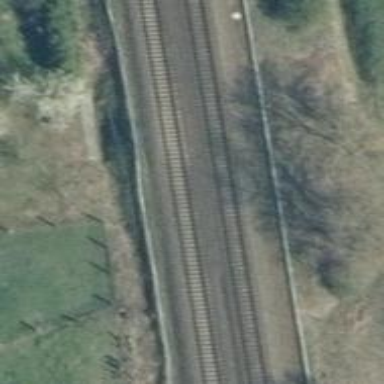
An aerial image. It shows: Railway signal.